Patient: sex M, age 29
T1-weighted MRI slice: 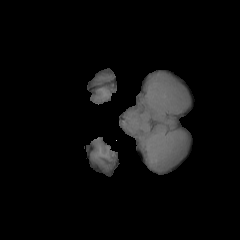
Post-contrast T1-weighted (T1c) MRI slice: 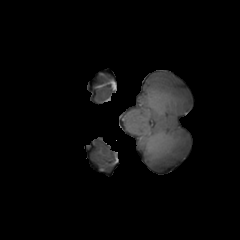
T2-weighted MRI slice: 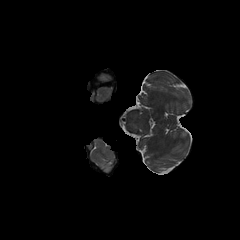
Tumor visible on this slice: no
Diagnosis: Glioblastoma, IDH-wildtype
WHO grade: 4